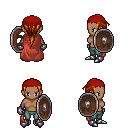
a pixel art fantasy rpg character, female body template, human, dark skin, maroon cape, teal pants, dark blonde ponytail hairstyle, red bandana, metal gloves, metal boots, shield, four views (front, back, left, right), 2x2 character sprite sheet, small pixel art, hard edges, no anti-aliasing